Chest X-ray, AP view. Patient: 22 years old, sex M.
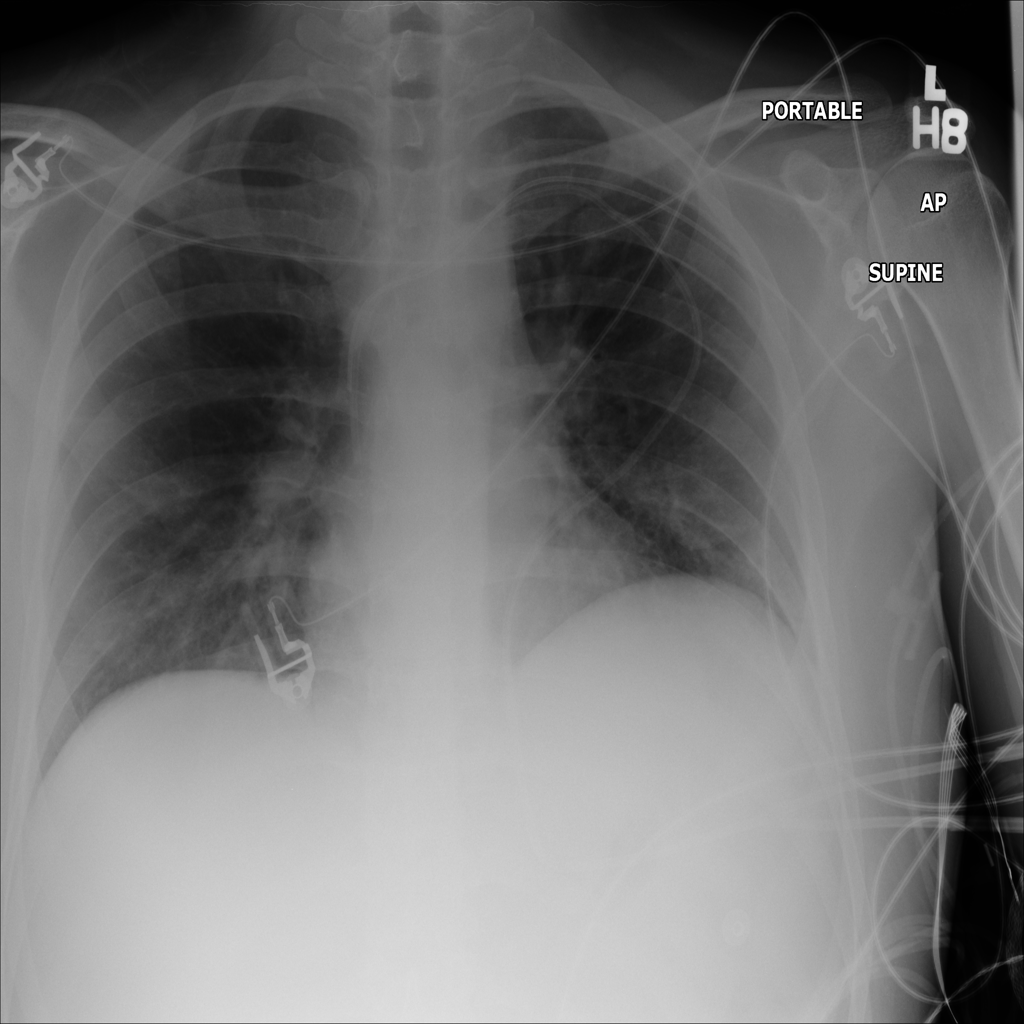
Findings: No Finding